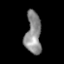
Tissue: lung
Cell type: Endothelial cells
Senescence score: 0.5642
Nuclear area (px): 659
Mean DAPI intensity: 137.264